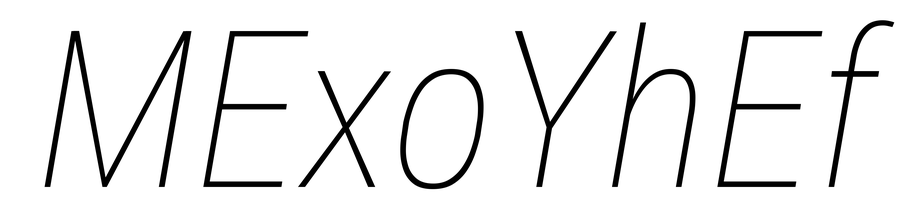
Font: Roboto-Italic_Condensed_Thin_Italic